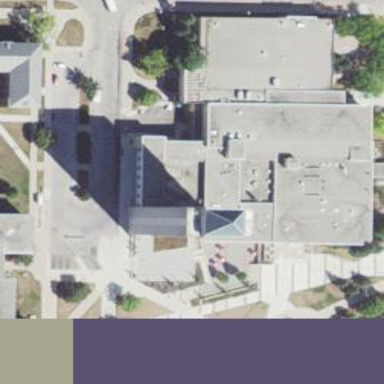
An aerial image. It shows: View of university building.